Interaction volume radius: 5 \u00c5
Interaction volume height: 25 \u00c5
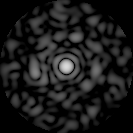
Disorder parameter: 0.8384